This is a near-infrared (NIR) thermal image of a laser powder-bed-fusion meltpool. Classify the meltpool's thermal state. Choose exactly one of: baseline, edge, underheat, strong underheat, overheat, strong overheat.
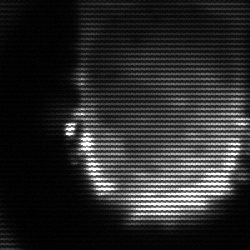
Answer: baseline